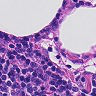
Metastatic tissue present: no